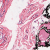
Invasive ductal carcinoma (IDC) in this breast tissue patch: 0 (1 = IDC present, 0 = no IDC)